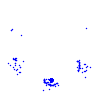
Particle: electron